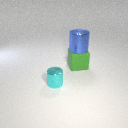
large green rubber cube below large blue metal cylinder